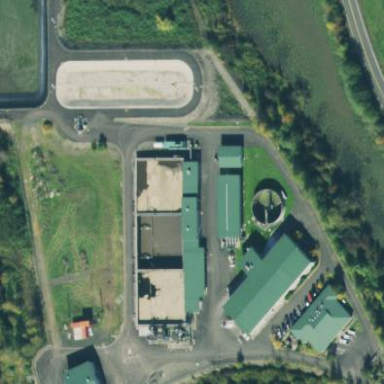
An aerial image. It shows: View of wastewater plant.